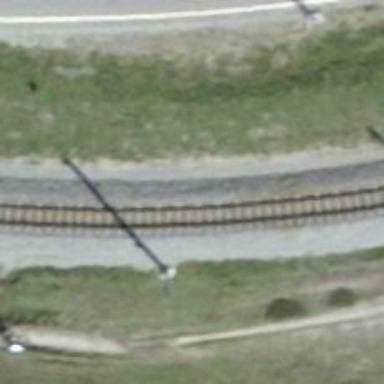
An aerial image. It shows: Narrow-gauge railway with single track. The railway is electrified with contact line.